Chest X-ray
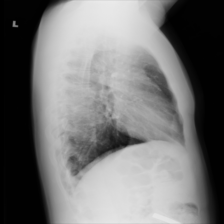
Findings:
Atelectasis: negative
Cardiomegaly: negative
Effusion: negative
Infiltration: positive
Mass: negative
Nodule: negative
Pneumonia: negative
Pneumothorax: negative
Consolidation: negative
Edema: negative
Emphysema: negative
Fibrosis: negative
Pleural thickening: negative
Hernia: negative